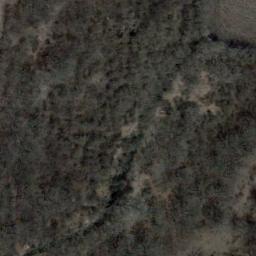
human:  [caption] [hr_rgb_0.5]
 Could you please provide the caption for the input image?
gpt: The forest has a lot of dense sage green trees and a road goes through the forest .

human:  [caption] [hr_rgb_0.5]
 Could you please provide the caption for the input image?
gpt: The forest is full of dry trees .

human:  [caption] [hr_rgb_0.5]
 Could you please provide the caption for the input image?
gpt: Many dark green trees are in a forest .

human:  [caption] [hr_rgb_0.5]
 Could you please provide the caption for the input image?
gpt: There is a winding path between the jungles .

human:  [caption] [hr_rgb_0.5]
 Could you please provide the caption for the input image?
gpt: A dark green forest with some brown bare land .